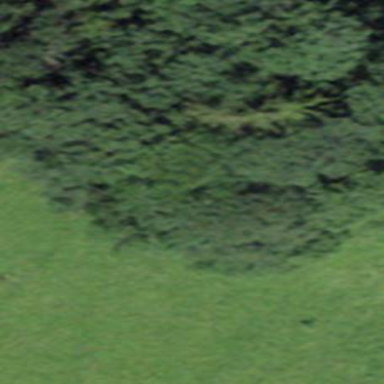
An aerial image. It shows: Forest area.